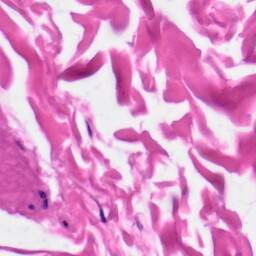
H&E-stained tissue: Skin